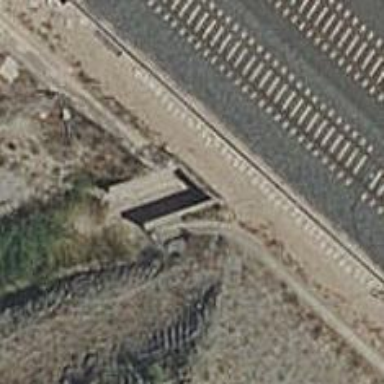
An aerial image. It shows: Culvert tunnel under drain waterway.